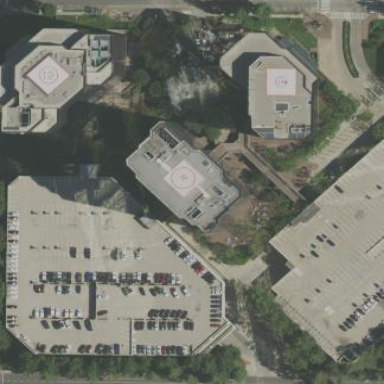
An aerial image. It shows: Commercial building.